Interaction volume radius: 5 \u00c5
Interaction volume height: 20 \u00c5
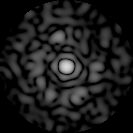
Disorder parameter: 0.8239